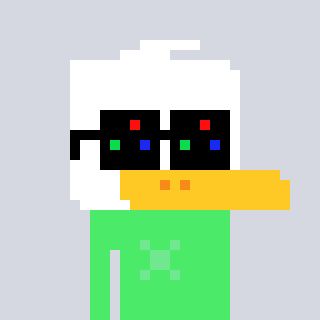
a pixel art character with square black sunglasses, a duck-shaped head and a teal-colored body on a cool background